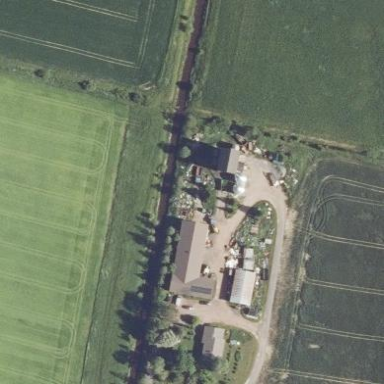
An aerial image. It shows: Farmyard area.